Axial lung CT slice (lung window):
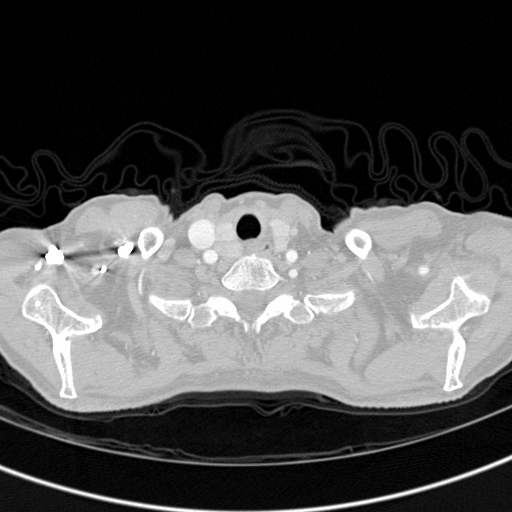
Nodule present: no